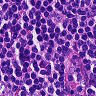
Metastatic tissue present: no